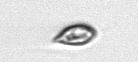
Label: Cryptophyta